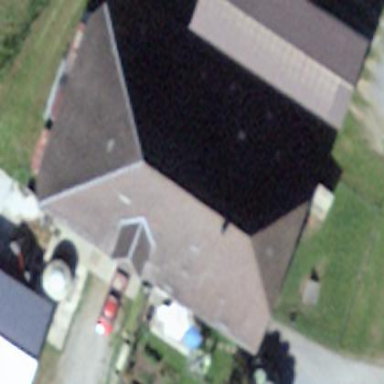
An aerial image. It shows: Farm building.